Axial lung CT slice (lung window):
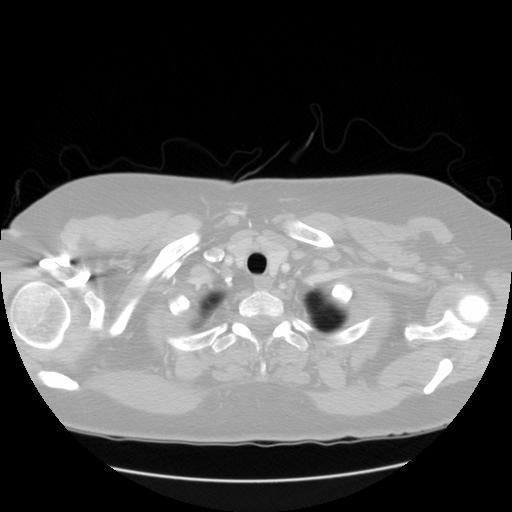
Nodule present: no